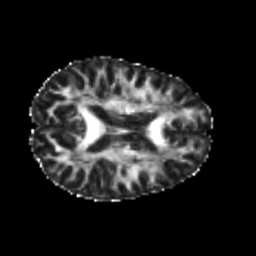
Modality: FA
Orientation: axial
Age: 23
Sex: female
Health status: healthy
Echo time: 0.074 s